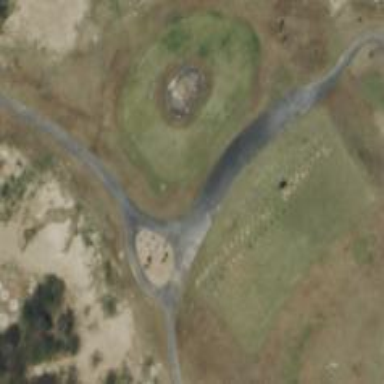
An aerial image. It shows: Grass area designated as golf tee.